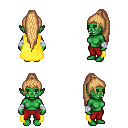
a pixel art fantasy rpg character, female body template, orc, green skin, yellow cape, red pants, light blonde extra-long topknot hairstyle, white cloth bandages, four views (front, back, left, right), 2x2 character sprite sheet, small pixel art, hard edges, no anti-aliasing